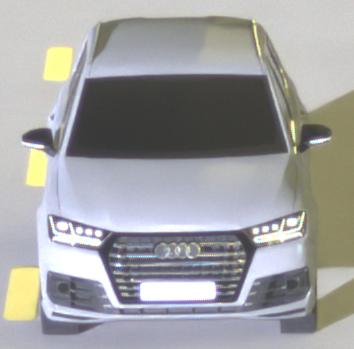
Make: Audi
Model: SQ7
Detailed model: -
Model produced from: 2016
Model produced until: 2018
Doors: 5
Color: gray
Road condition: dry road
Daytime: night
Contrast: high contrast